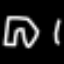
Label: pants